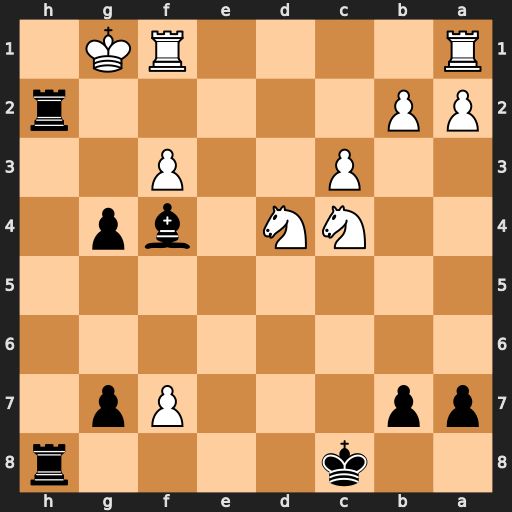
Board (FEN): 2k4r/pp3Pp1/8/8/2NN1bp1/2P2P2/PP5r/R4RK1
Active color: b
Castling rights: -
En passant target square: -
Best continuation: Rh1+ Kf2 R8h2+ Ke1 Bg3+ Kd1 Rxf1#